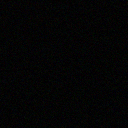
Screen state: off